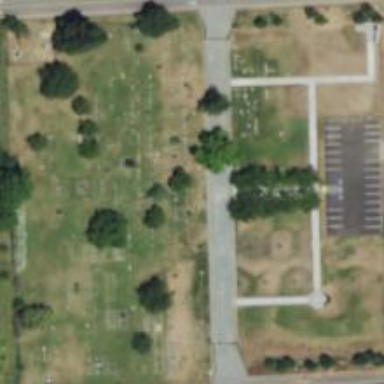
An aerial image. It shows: Cemetery.